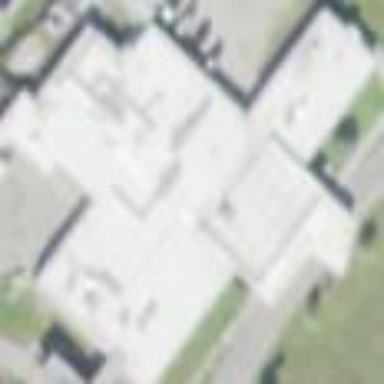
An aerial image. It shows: Hospital building.